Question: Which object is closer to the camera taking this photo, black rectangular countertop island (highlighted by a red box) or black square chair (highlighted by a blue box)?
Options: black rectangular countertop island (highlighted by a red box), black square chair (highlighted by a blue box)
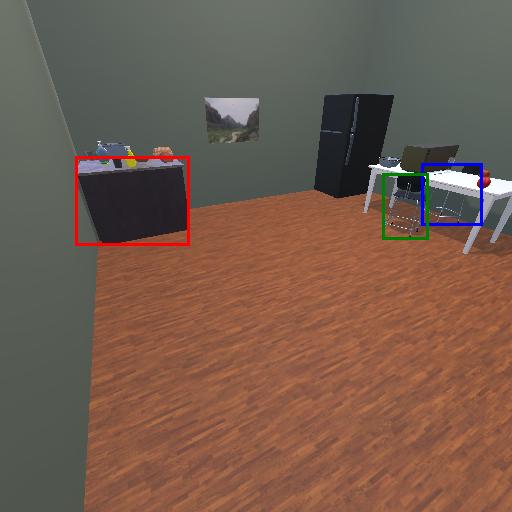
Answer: black rectangular countertop island (highlighted by a red box)